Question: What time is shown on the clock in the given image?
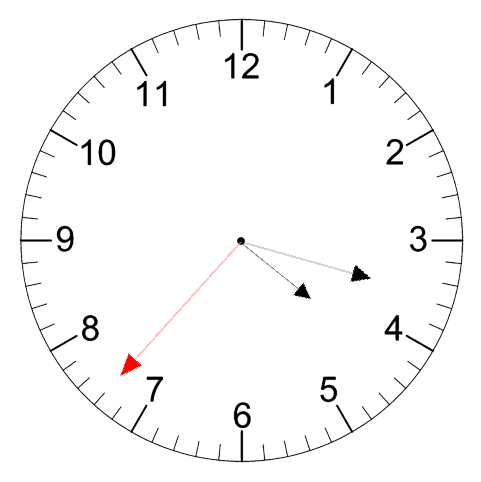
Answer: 04:17:37